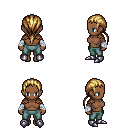
a pixel art fantasy rpg character, female body template, human, dark skin, leather shoulder armor, teal pants, blonde ponytail hairstyle, white cloth bandages, metal boots, four views (front, back, left, right), 2x2 character sprite sheet, small pixel art, hard edges, no anti-aliasing